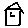
Label: house